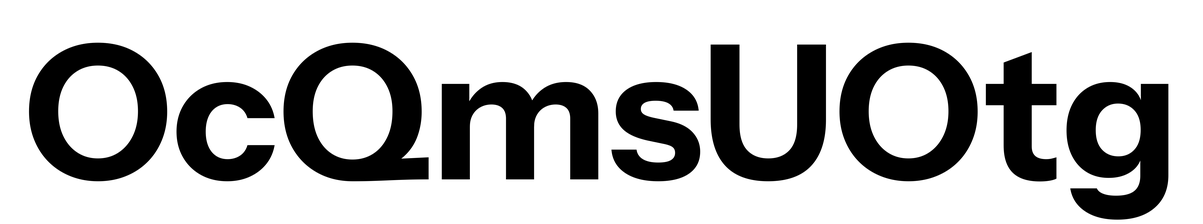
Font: InstrumentSans_Bold